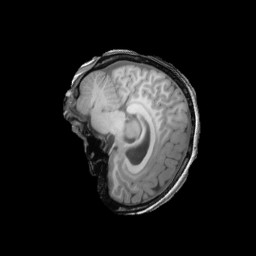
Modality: T1w
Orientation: sagittal
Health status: ill
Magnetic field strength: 3 T